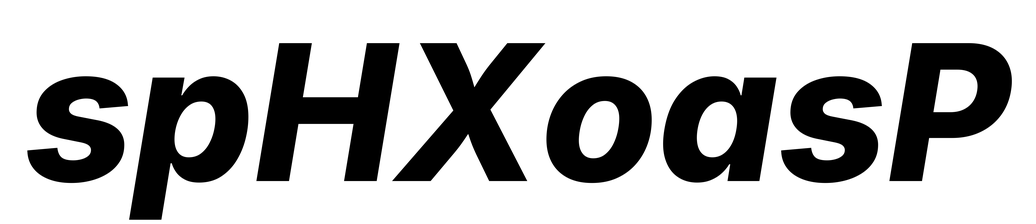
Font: Inter-Italic_ExtraBold_Italic